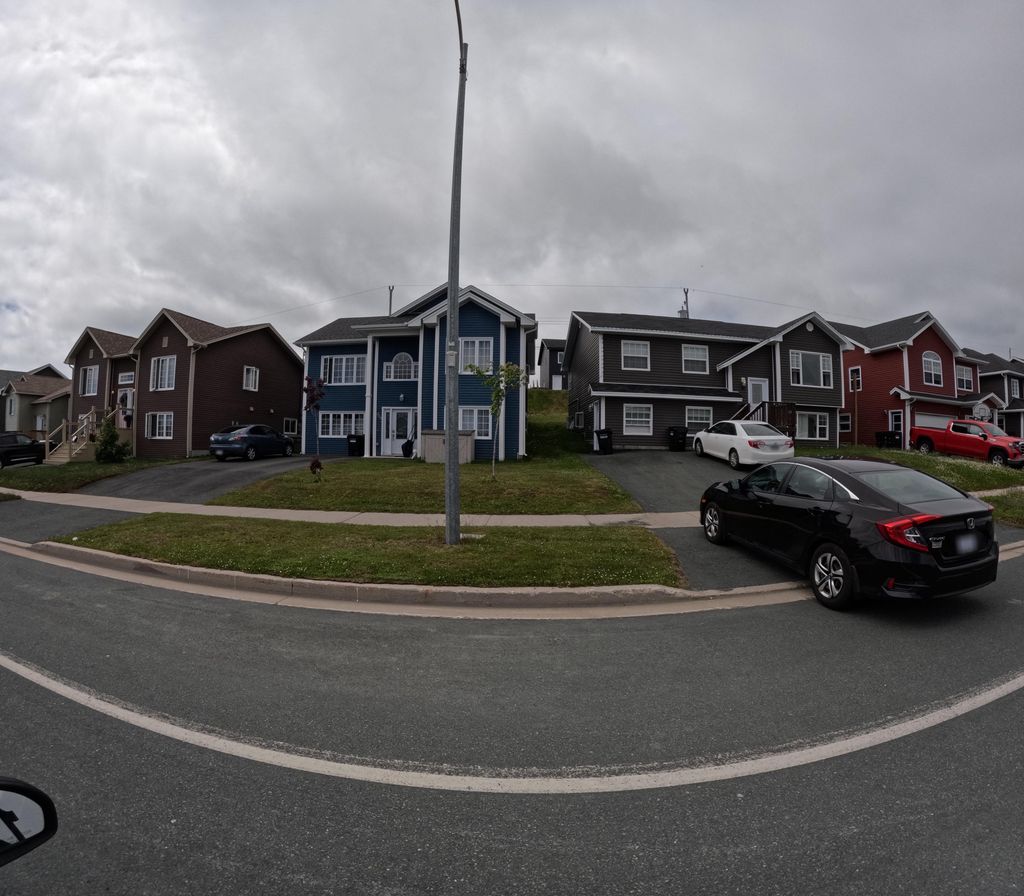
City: st_johns